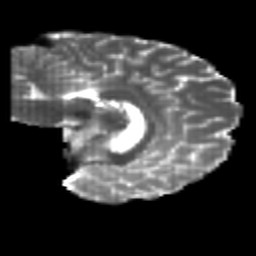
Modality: T2w
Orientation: sagittal
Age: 22
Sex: female
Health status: healthy
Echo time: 0.074 s